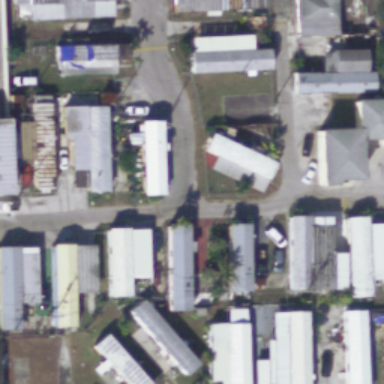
Many mobile homes are arranged haphazardly in the mobile home park .